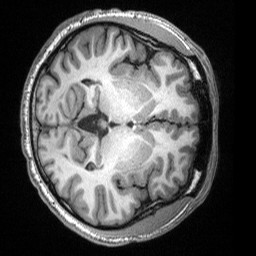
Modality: T1w
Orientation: axial
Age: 20
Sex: male